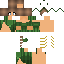
A female human skin with pale skin, wearing blonde bald dressed in a blue hoodie and black pants, featuring a closed mouth.